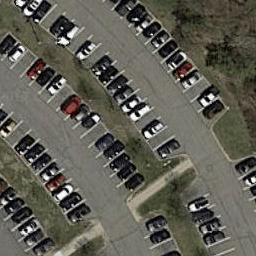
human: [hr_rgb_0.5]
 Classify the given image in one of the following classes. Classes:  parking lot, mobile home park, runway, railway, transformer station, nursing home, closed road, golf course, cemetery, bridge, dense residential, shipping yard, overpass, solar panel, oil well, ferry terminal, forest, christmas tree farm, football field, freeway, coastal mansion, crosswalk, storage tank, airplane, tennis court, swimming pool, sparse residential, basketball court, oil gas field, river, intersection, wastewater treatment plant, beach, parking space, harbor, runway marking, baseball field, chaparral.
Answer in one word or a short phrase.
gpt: parking lot